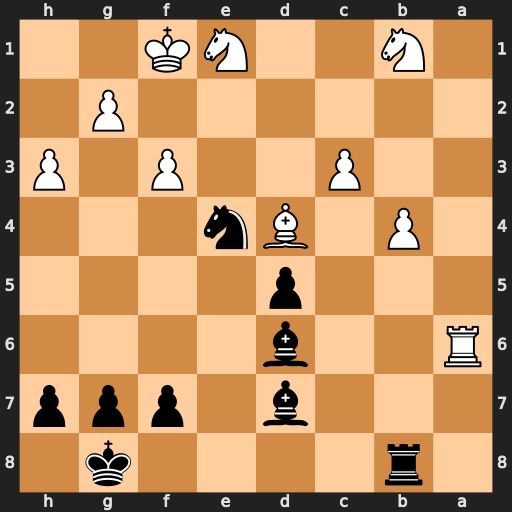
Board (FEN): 1r4k1/3b1ppp/R2b4/3p4/1P1Bn3/2P2P1P/6P1/1N2NK2
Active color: b
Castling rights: -
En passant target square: -
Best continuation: Bb5+ Kg1 Bxa6